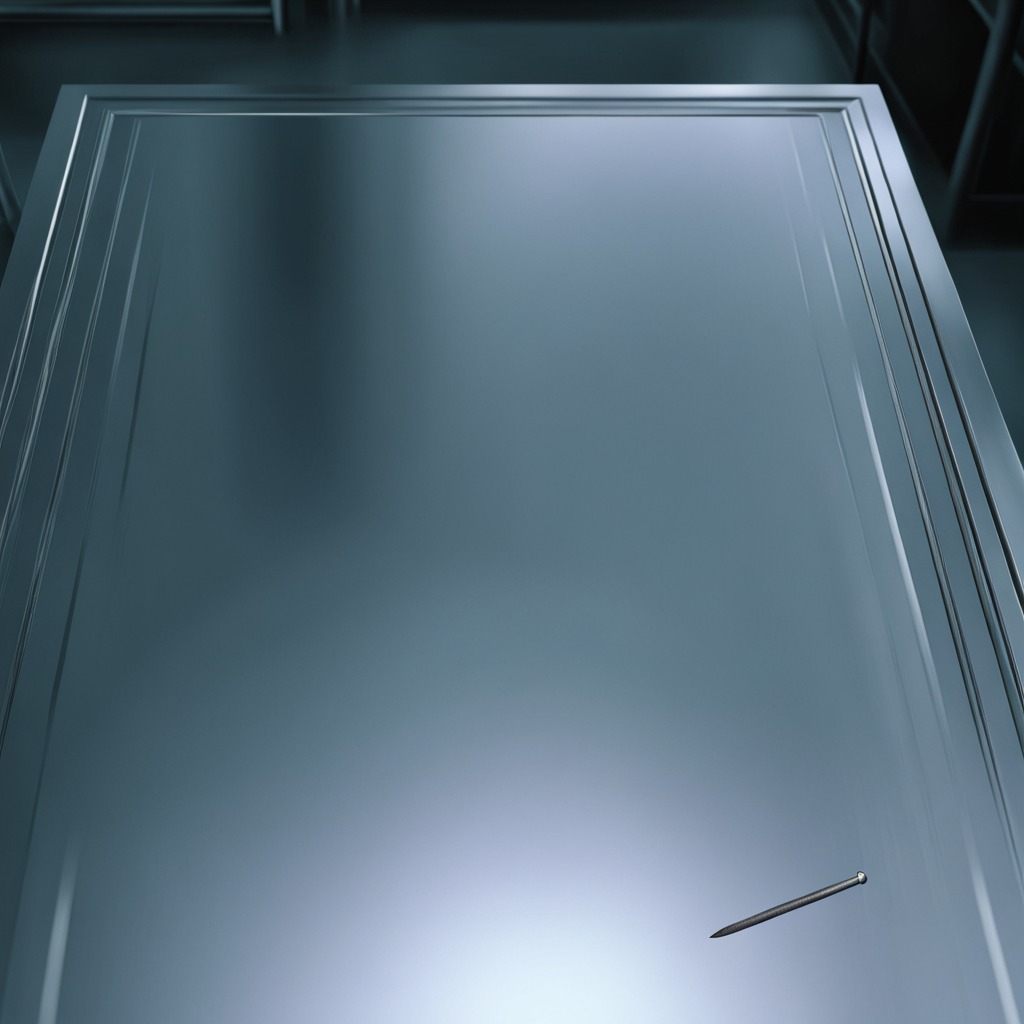
A nail is lying on a metal table in a machine shop under fluorescent lights.